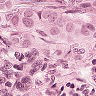
Metastatic tissue present: yes